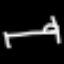
Label: bed